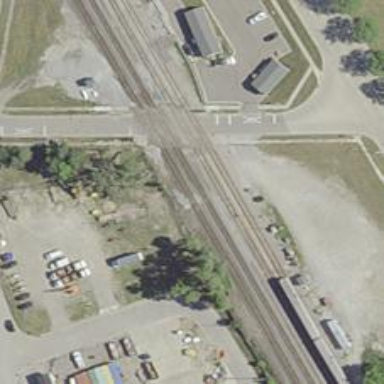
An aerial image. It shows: Crossing for the railway.